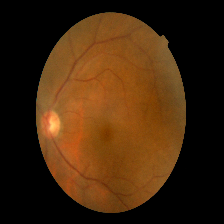
Diabetic retinopathy grade: Mild